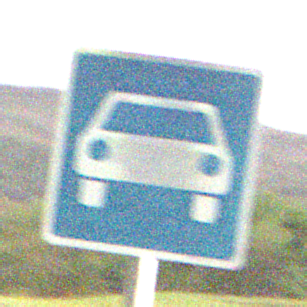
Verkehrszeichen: Kraftfahrstrasse
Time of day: Night
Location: Outdoor (Nature)
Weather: Clear
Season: NotSpecified
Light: Natural